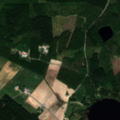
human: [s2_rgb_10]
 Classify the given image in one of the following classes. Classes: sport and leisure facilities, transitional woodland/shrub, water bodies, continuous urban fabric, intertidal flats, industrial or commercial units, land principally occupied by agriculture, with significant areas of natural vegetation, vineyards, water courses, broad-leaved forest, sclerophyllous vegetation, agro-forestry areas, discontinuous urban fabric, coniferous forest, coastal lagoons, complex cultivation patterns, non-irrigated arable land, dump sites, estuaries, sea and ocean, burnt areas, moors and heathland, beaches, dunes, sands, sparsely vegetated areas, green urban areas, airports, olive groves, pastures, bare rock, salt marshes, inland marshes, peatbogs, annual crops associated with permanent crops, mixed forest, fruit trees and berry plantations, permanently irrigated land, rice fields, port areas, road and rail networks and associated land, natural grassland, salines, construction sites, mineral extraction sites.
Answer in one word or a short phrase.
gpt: non-irrigated arable land, coniferous forest, mixed forest, water bodies